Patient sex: M
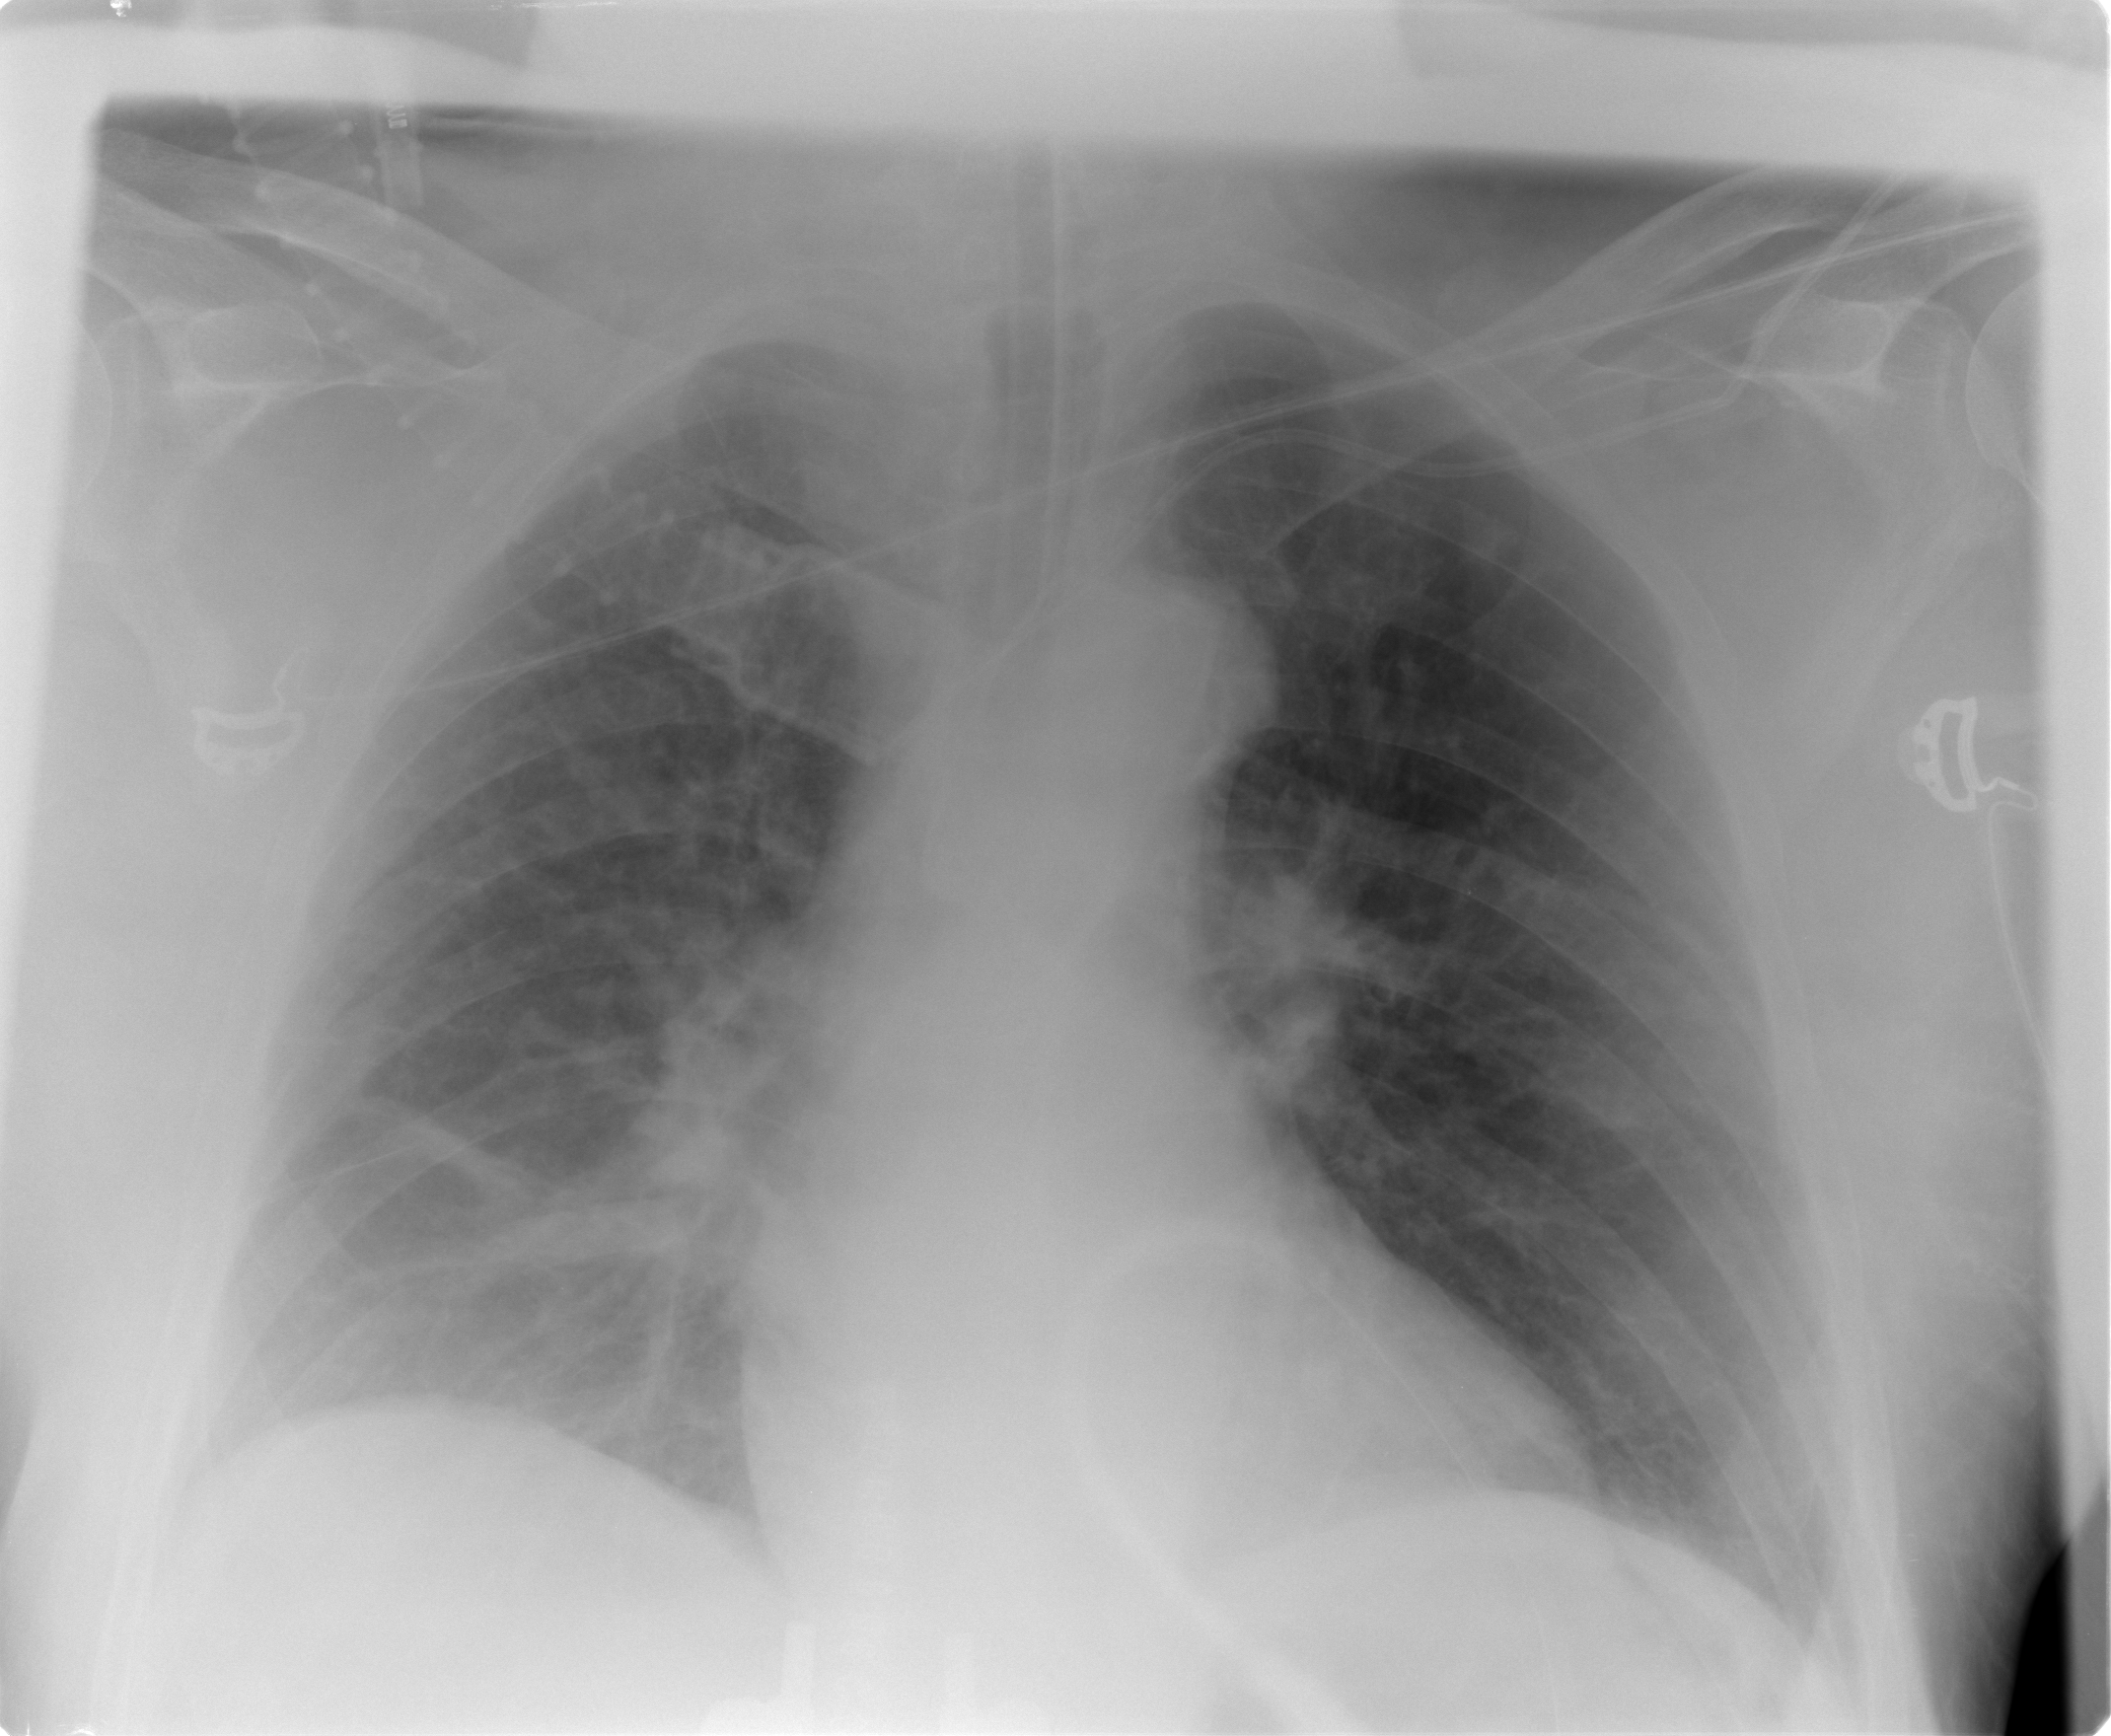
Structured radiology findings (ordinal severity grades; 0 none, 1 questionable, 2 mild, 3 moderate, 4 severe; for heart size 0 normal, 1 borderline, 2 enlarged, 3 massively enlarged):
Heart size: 0
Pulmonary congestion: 1
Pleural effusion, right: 0
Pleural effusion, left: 0
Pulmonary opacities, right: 0
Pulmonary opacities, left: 0
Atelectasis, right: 2
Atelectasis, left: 0